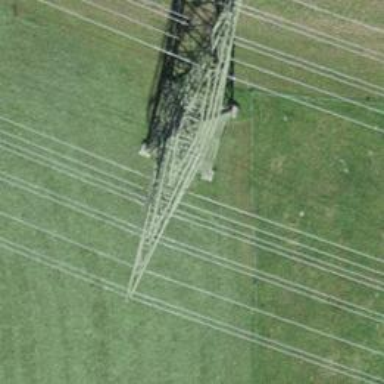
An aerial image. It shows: Power tower.